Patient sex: M
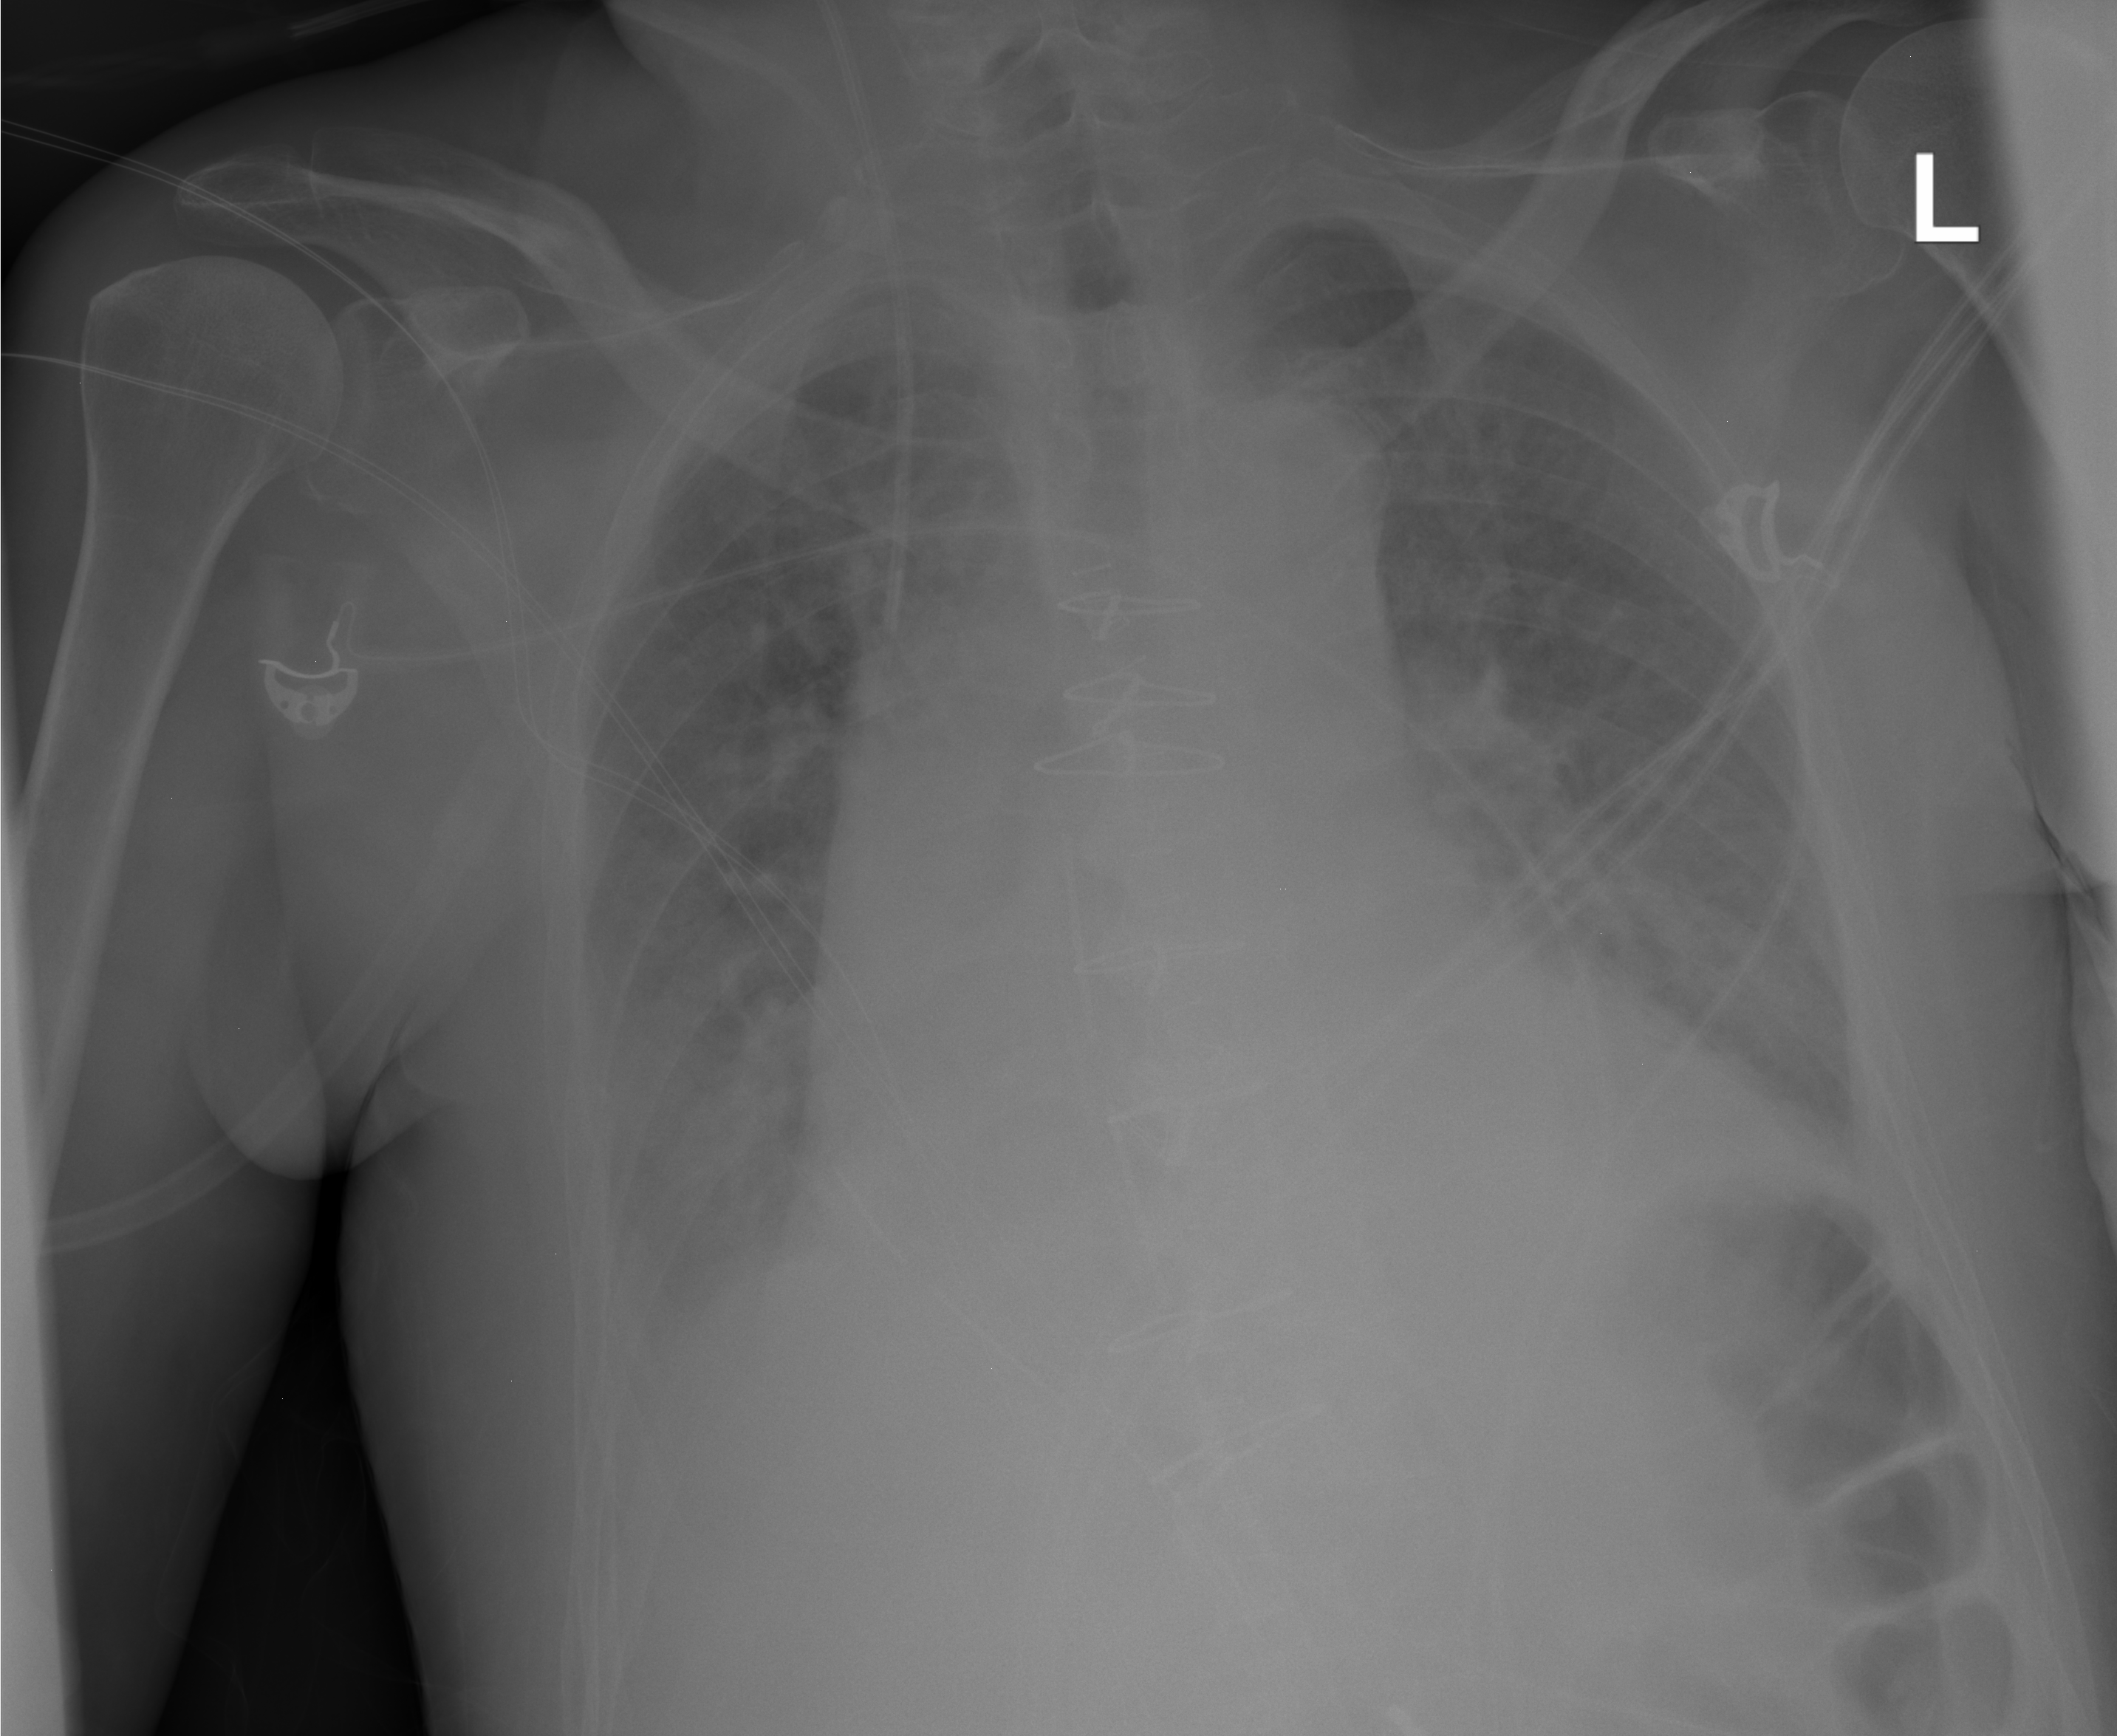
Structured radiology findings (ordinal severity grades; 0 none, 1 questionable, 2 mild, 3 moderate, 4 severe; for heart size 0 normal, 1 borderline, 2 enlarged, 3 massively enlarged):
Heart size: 2
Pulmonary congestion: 3
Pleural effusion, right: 2
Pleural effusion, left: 2
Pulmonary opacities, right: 2
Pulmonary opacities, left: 2
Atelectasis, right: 2
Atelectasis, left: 2